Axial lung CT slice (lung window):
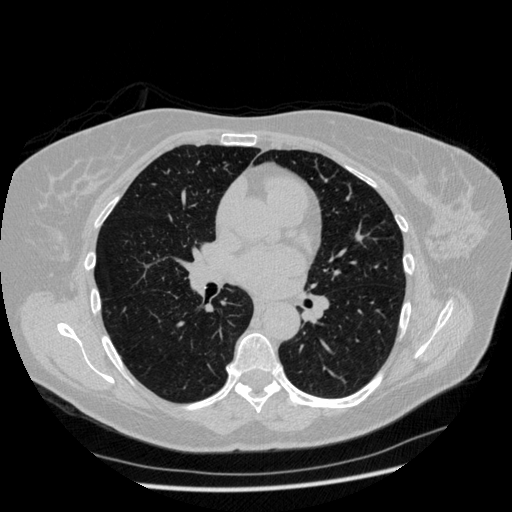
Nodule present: no